Question: I need to export DynamoDB table to s3 bucket. I'm using this article: <URL>.
in Amazon EMR i found error:
__
Cluster: EmrClusterForBackup_2016-10-05T12:33:02Terminated with errorsNo subnet found in default VPC. At least one subnet is required.
__
Maybe someone have faces similar error. I know the error is like self-explaining, but I'm new to AWS, probably might be missing something, and maybe something obvious.
Anyway, would be thankful for all the points.

Ivan.
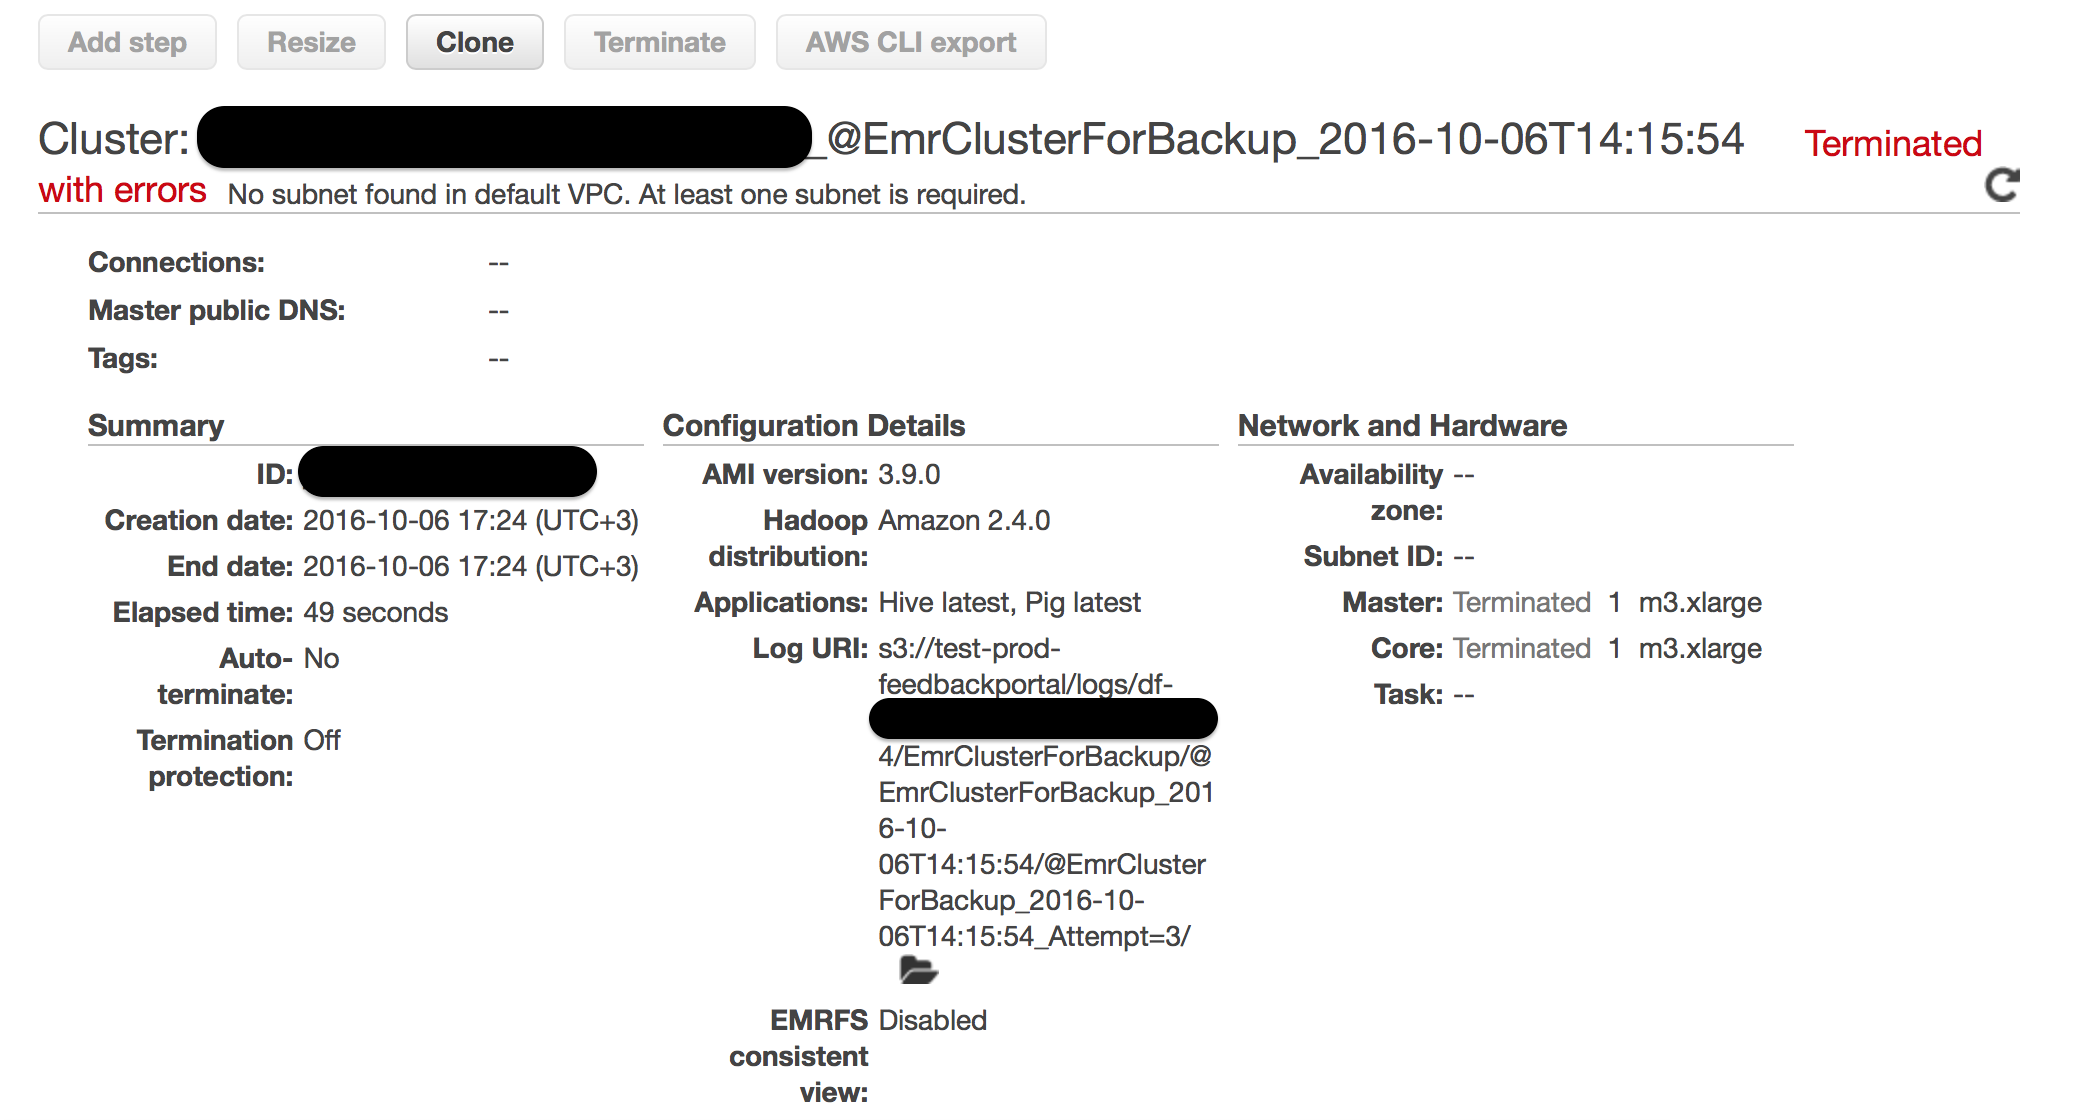
Answer: AWS Support helped in resolving this issue.
steps:
- - -